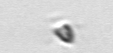
Label: Pyramimonas